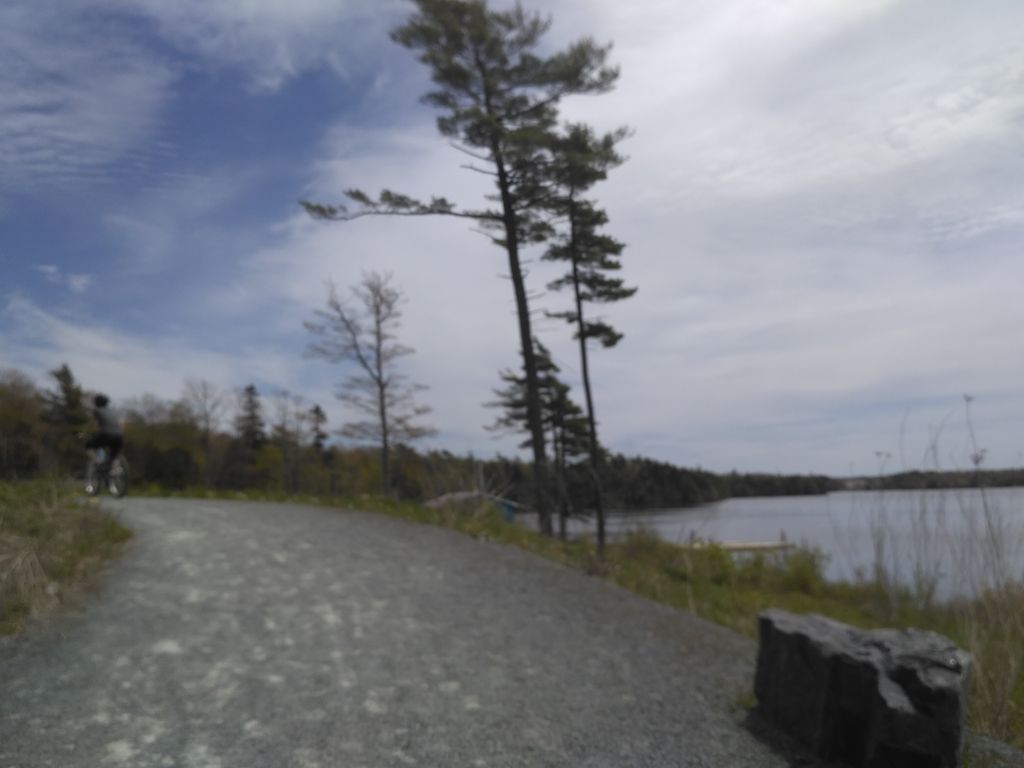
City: halifax